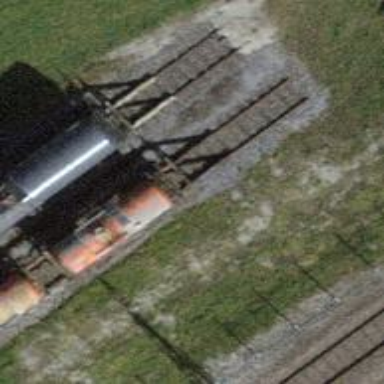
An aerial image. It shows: Railway buffer stop.